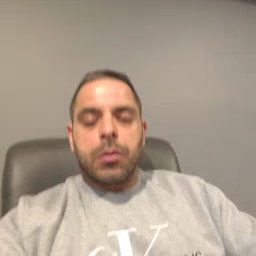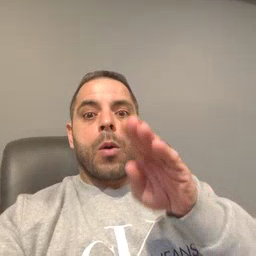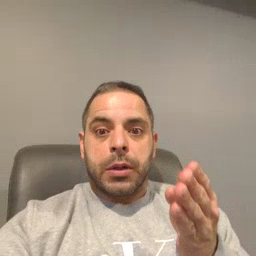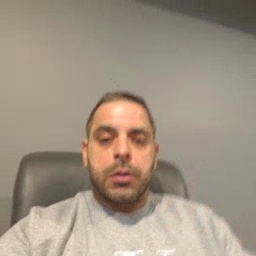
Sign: open